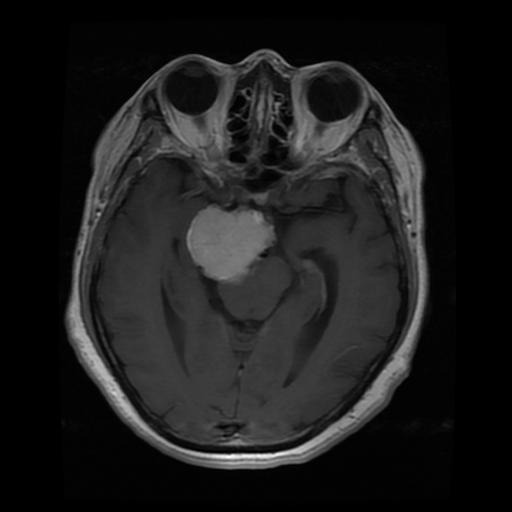
Label: meningioma